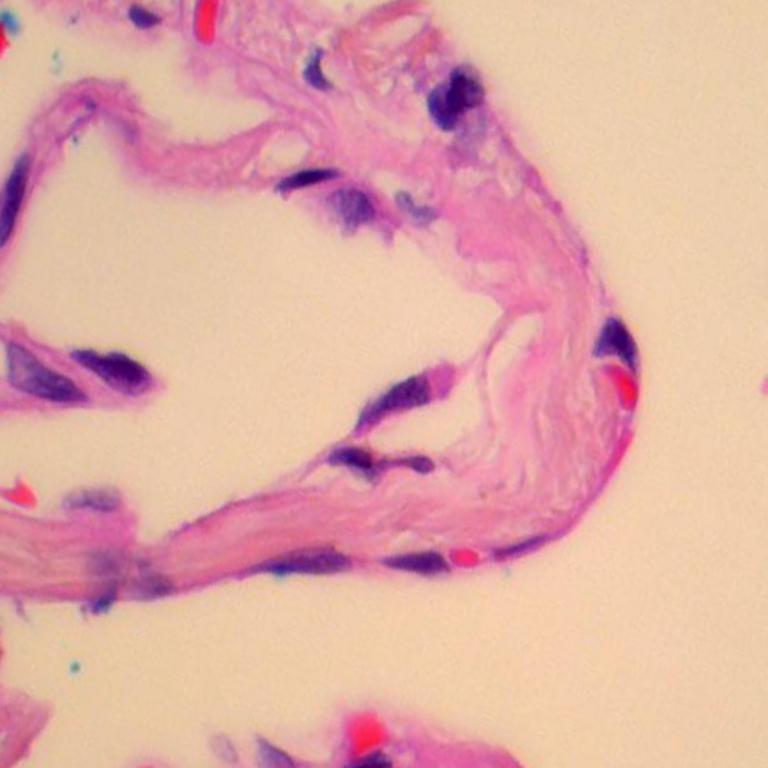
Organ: lung
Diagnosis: benign